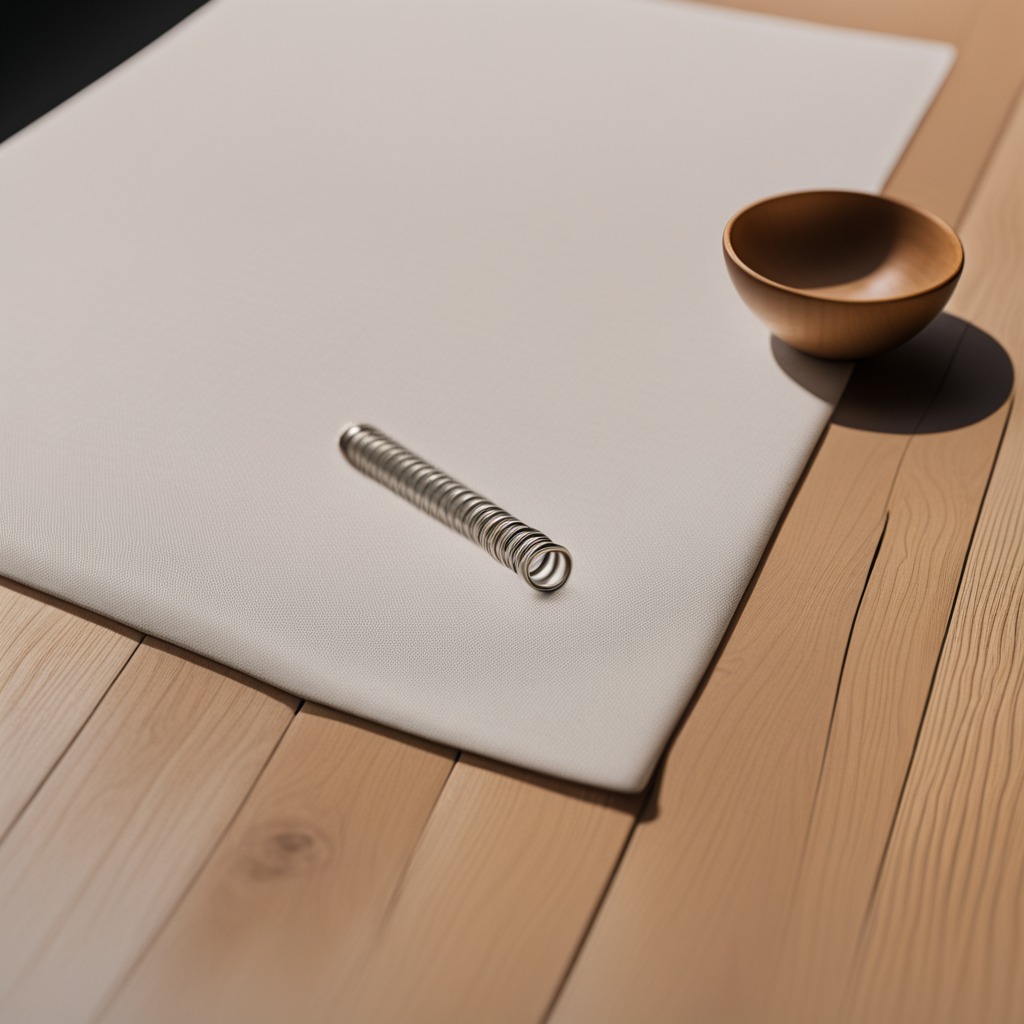
A coiled metal spring lies on the wooden table.